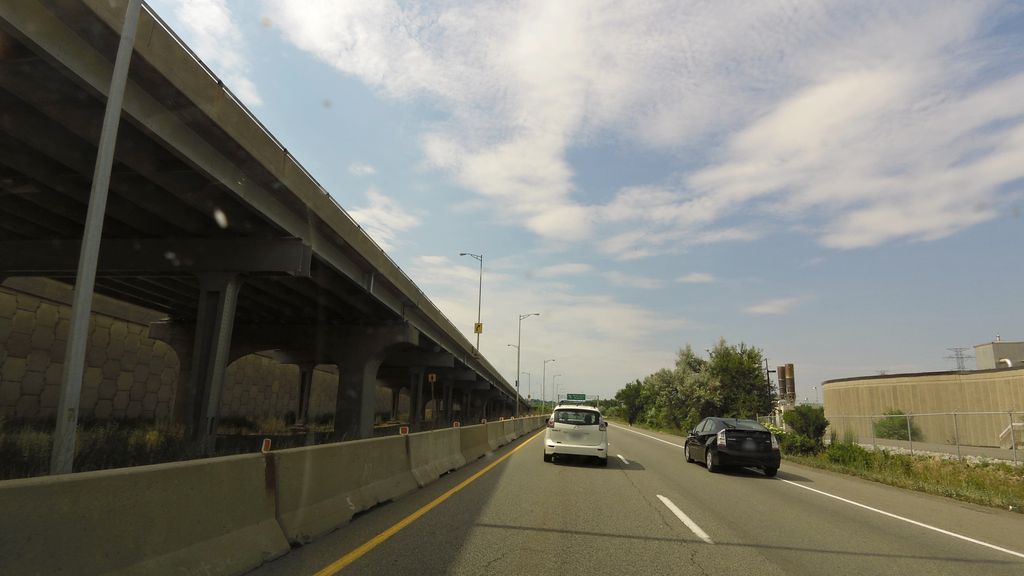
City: hamilton